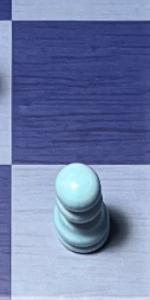
Label: Pawn_White